Question: I want to add payment type 3 to all businesses. How may i do it with MariaDB.
I do like this:
'''
insert into business_payment_type
(id_payment_type, active)
select "4", "1"
from business_payment_type
where id_business in (select distinct(id_business)
from business_payment_type)
'''
But it return error:
> 1364 - Field 'id_business' doesn't have a default value
Table like on image

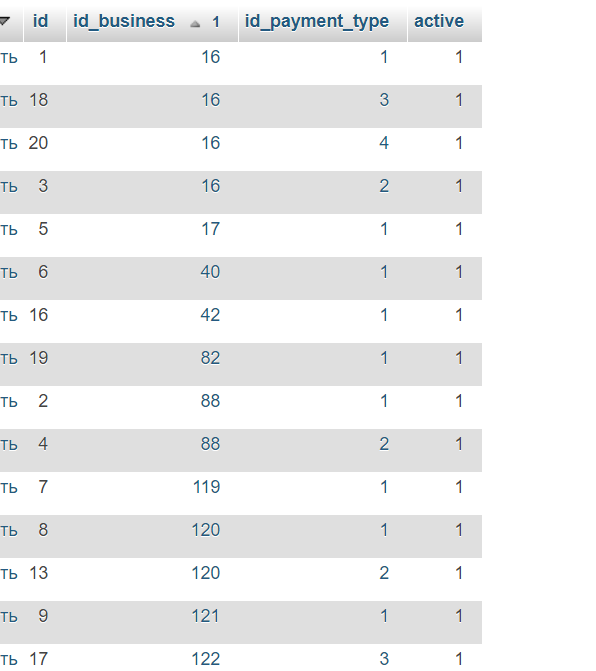
Answer: Get all of your 'id_business' values and your new values together in one statement, then 'INSERT' that record set into your table.
'''
INSERT INTO business_payment_type (
id_business
,id_payment_type
,active
)
SELECT DISTINCT
id_business
,4 AS id_payment_type
,1 AS active
FROM business_payment_type;
'''